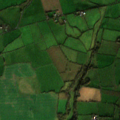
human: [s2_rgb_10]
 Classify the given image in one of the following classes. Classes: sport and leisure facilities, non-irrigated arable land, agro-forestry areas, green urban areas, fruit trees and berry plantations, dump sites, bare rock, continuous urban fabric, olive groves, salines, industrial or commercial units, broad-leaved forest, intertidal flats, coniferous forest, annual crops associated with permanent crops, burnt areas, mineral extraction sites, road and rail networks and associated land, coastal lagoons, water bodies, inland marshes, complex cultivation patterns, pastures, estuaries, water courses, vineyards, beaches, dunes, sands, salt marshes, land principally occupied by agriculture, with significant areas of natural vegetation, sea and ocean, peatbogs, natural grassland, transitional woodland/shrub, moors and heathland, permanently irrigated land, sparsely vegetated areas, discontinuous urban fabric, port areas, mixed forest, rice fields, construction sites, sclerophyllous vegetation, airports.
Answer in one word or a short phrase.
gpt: non-irrigated arable land, pastures